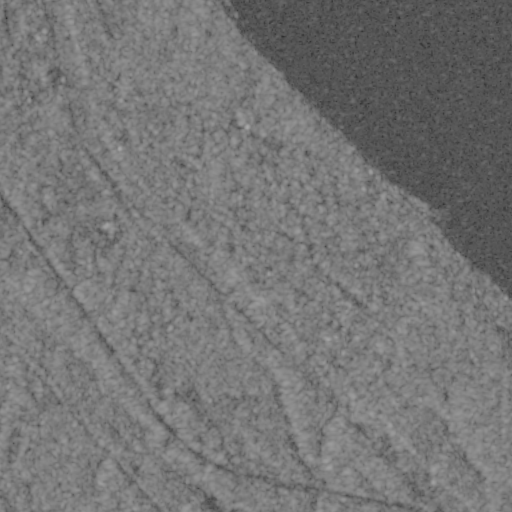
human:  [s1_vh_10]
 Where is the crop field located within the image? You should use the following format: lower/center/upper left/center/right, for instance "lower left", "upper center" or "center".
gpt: The crop field is located in the lower center of the image.
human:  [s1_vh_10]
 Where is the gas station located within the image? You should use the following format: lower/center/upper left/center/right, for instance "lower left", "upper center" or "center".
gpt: The gas station is located in the upper left of the image.
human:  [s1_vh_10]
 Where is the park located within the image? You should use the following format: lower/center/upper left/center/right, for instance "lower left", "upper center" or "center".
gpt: The park is located in the lower right of the image.
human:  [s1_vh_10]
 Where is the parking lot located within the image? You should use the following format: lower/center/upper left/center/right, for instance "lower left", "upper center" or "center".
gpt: The parking lot is located in the lower center of the image.
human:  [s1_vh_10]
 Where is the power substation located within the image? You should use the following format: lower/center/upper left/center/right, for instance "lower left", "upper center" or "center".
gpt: The power substation is located in the center left of the image.
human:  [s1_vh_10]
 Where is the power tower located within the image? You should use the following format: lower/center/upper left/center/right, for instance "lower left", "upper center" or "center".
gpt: There is no power tower in the image.

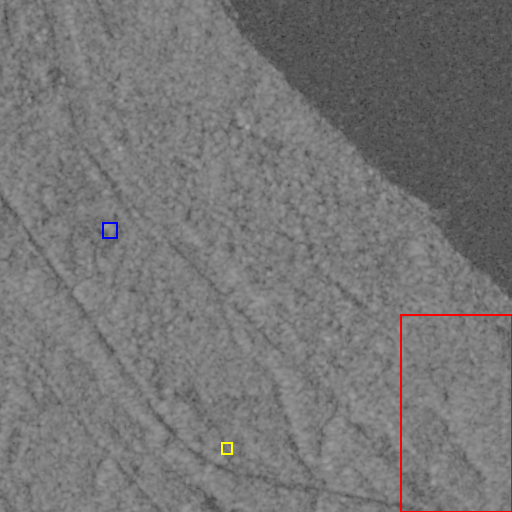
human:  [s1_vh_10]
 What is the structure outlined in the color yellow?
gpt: The structure outlined in yellow is a crop field.
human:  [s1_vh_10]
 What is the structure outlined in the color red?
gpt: The structure outlined in red is a park.
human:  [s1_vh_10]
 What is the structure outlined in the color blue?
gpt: The structure outlined in blue is a building.
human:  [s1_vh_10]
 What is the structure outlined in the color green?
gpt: There is no green outline.